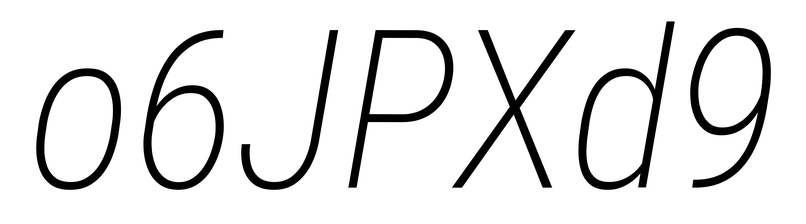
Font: Roboto-Italic_Condensed_ExtraLight_Italic